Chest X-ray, PA view. Patient: 15 years old, sex M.
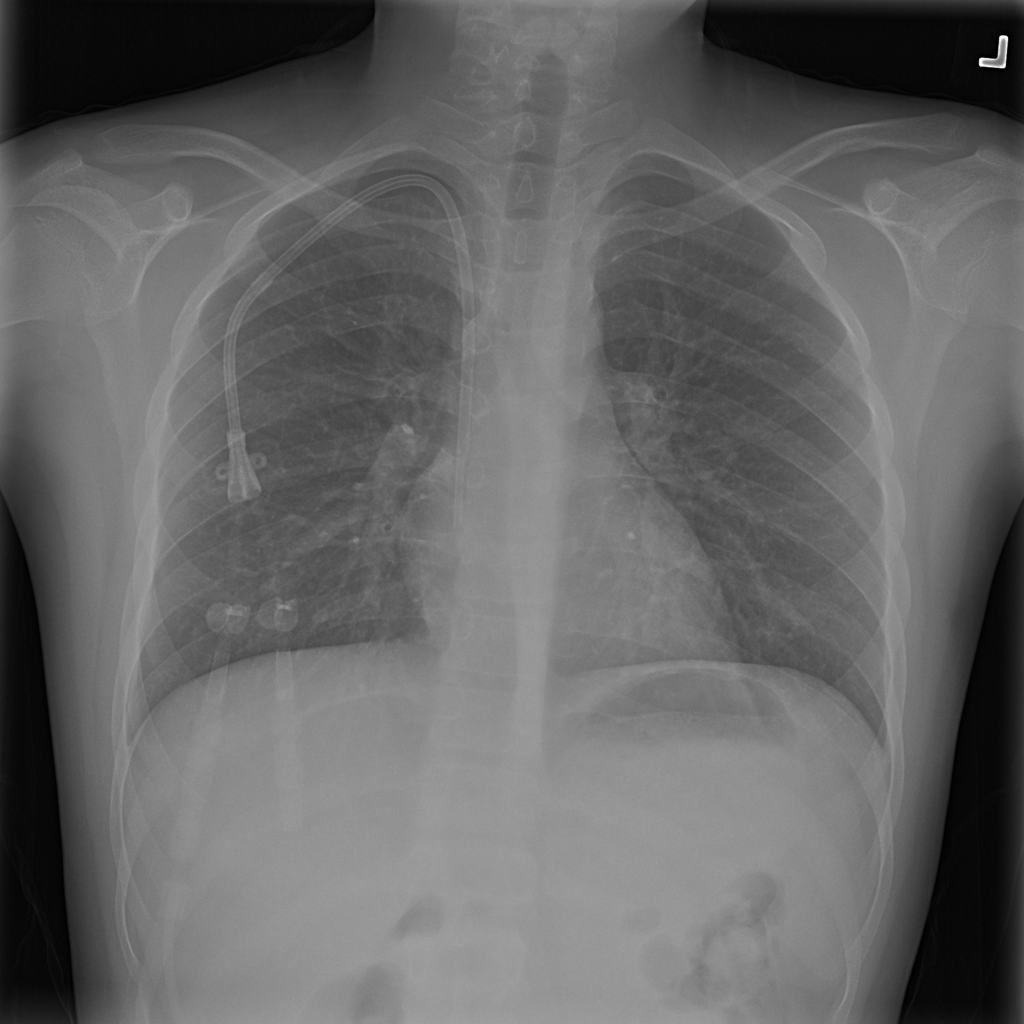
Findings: No Finding